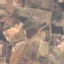
Land use / land cover class: PermanentCrop